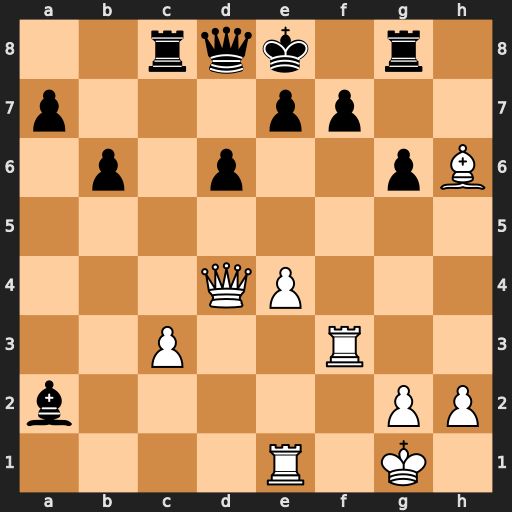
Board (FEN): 2rqk1r1/p3pp2/1p1p2pB/8/3QP3/2P2R2/b5PP/4R1K1
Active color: w
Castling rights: -
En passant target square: -
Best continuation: Qa4+ Qd7 Qxa2